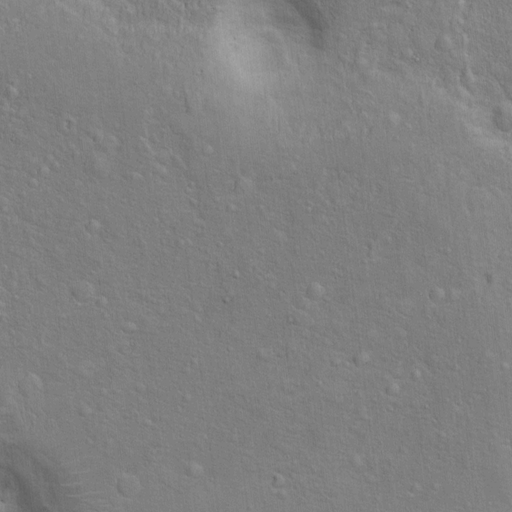
Objects detected: cone, cone